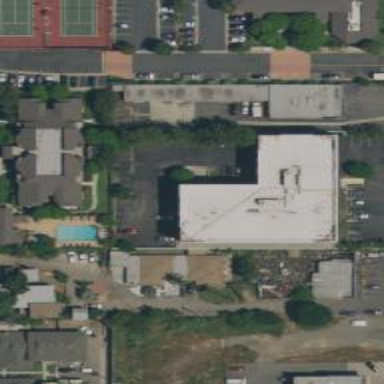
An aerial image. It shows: Commercial building.